Aerial crown-view tile of a tropical tree (Barro Colorado Island, Panama), acquired 20250616:
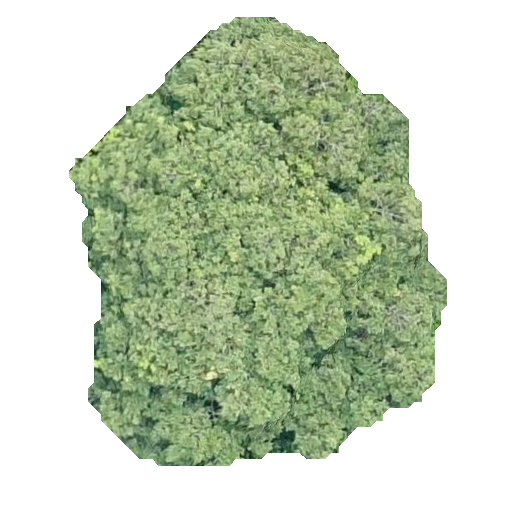
Species: Simarouba amara
GBIF accepted scientific name: Simarouba amara
Crown area: 182.533 m²